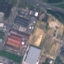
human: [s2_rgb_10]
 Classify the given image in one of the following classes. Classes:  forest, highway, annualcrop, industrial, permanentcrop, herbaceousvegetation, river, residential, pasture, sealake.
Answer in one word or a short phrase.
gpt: Industrial